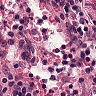
Metastatic tissue present: no